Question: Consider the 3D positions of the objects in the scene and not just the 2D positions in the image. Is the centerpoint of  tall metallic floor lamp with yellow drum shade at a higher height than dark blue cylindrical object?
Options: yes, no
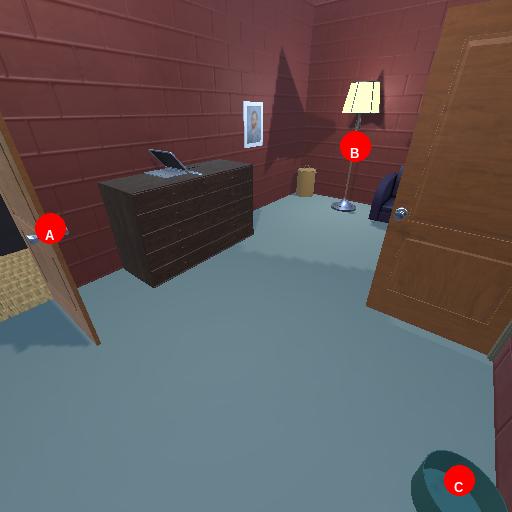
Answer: yes